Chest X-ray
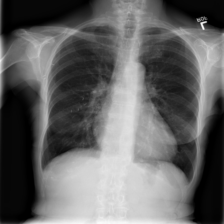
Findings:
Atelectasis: negative
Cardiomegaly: negative
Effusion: negative
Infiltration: negative
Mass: negative
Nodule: negative
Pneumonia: negative
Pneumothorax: negative
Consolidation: negative
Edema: negative
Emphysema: negative
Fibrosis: negative
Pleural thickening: negative
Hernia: negative